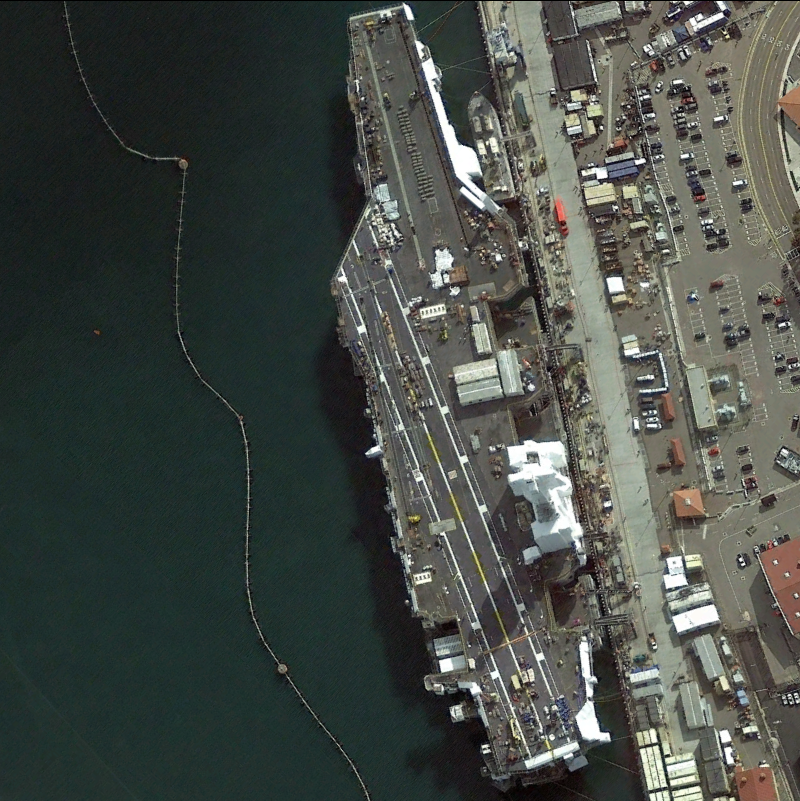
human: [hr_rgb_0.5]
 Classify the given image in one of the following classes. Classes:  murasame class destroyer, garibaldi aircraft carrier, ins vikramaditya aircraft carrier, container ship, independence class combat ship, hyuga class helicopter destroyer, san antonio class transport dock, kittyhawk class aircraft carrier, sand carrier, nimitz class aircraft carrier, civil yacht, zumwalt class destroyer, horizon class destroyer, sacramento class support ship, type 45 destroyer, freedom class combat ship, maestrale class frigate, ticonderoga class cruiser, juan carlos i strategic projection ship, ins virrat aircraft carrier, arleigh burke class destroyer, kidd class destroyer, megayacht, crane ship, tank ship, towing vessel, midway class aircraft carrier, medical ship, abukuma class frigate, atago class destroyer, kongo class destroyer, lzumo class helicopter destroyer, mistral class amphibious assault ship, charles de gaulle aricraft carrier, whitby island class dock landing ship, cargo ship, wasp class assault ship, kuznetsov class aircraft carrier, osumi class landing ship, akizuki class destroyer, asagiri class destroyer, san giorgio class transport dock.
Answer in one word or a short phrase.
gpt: Nimitz class aircraft carrier